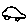
Label: car